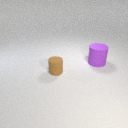
small brown rubber cylinder in front of large purple rubber cylinder